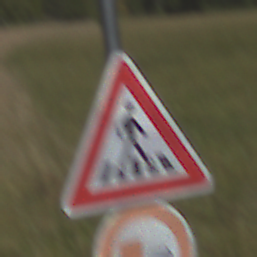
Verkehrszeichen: FussgaengerueberwegLinks
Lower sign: UeberholverbotKraftfahrzeuge
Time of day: Midday
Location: Outdoor (Nature)
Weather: Clear
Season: NotSpecified
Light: Natural